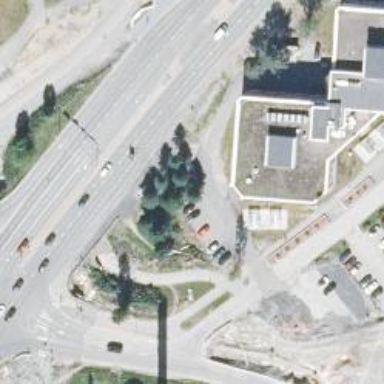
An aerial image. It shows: Crossing on asphalt cycleway.